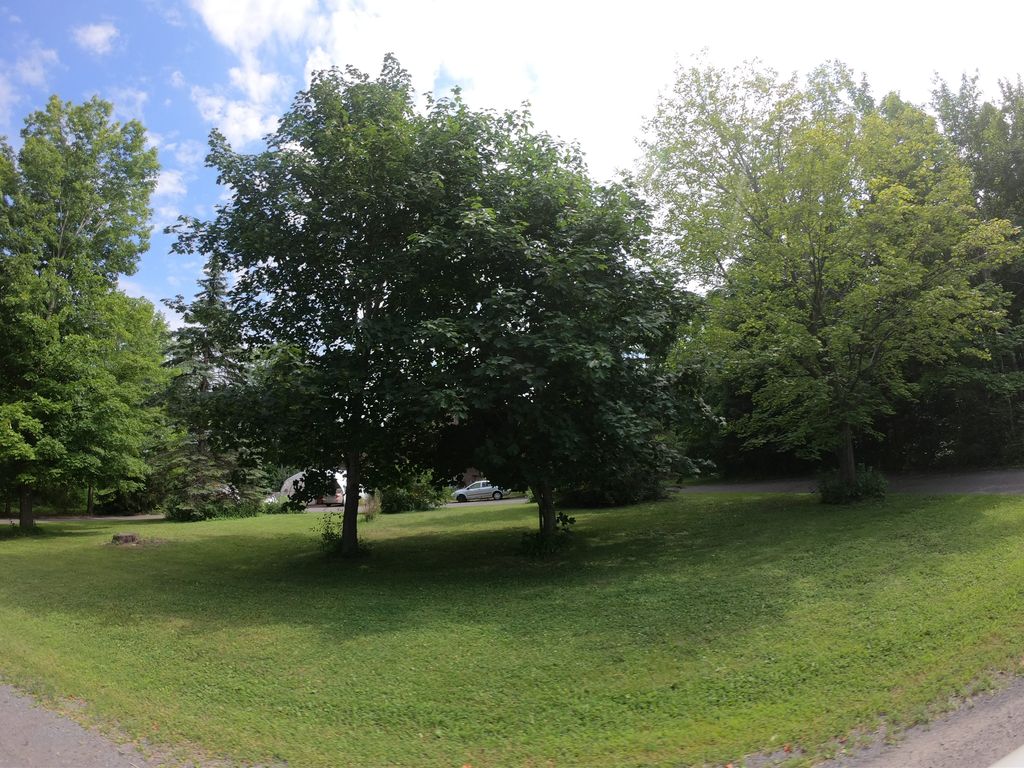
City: ottawa-gatineau